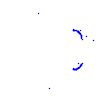
Particle: kaon